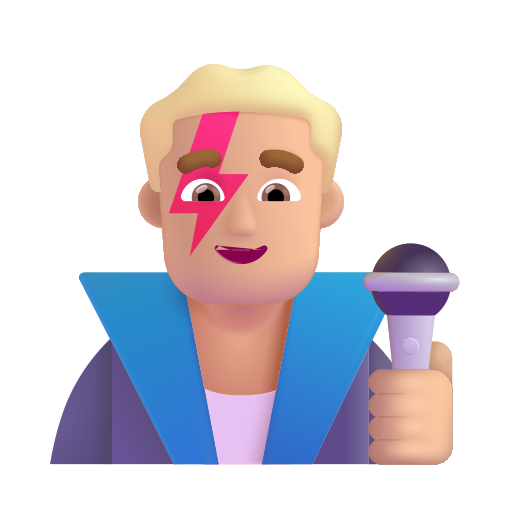
man singer color  light